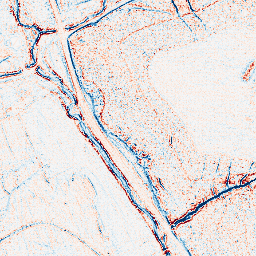
Category: edge_preserving
Decomposition family: anisotropic_diffusion
Decomposition parameters: iterations: 5
kappa: 10
gamma: 0.05
Upsampling method: linear_exact
Upsampling parameters: scale: 8
Upsampling scale: 8